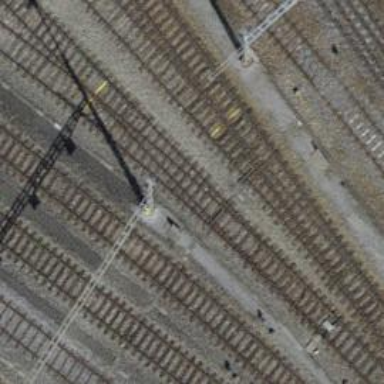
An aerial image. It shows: Railway switch.